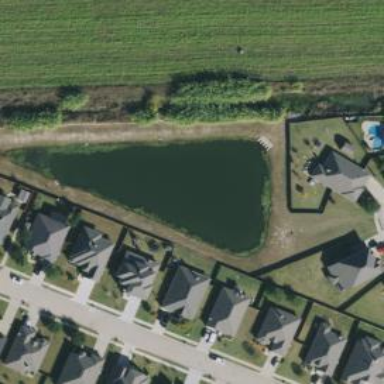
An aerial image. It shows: Pond with natural water.